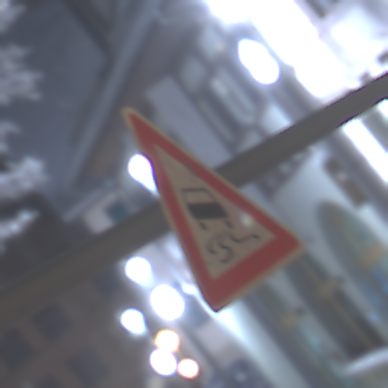
Verkehrszeichen: SchleuderOderRutschgefahr
Umgebung: Outdoor, Urban
Tageszeit: Night
Wetter: Overcast
Licht: Artificial
Jahreszeit: Winter
Kontrast: MediumContrast